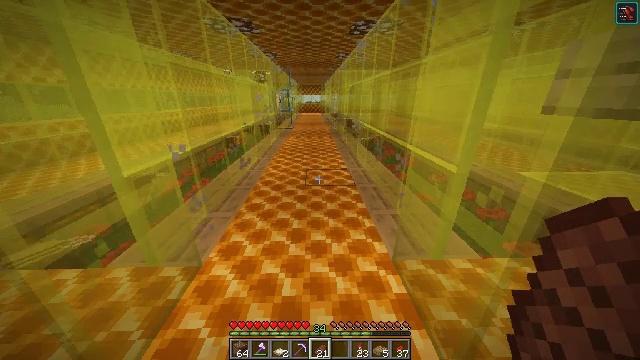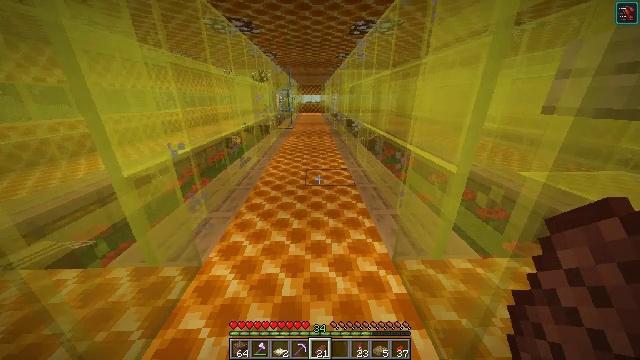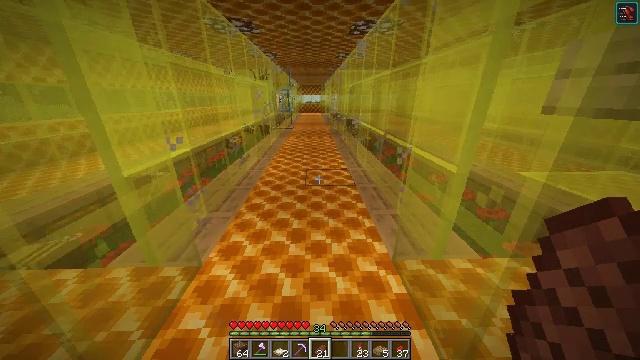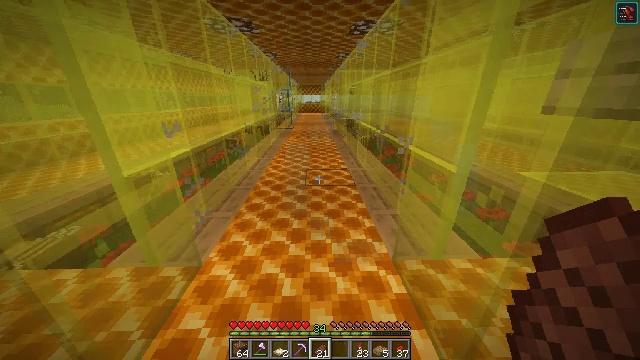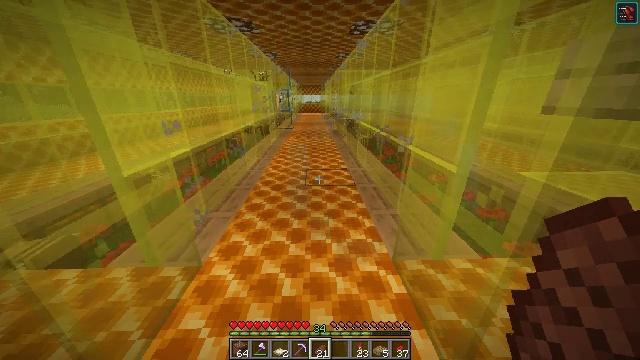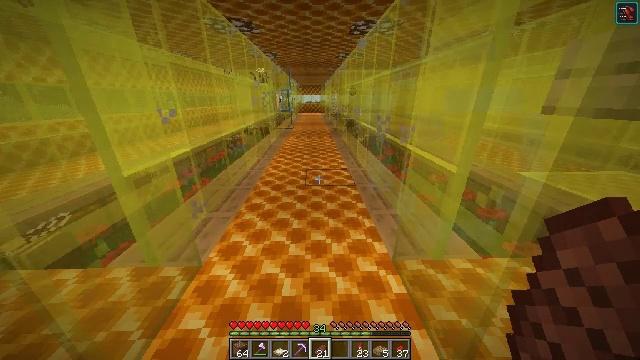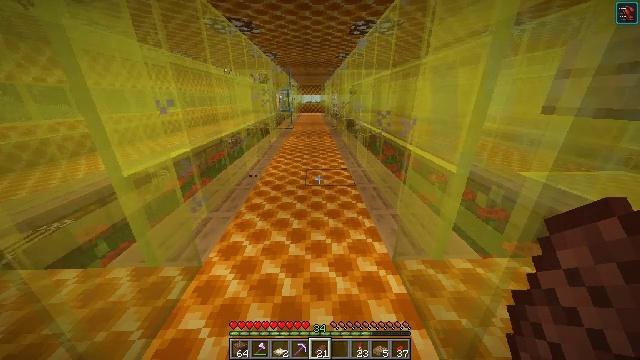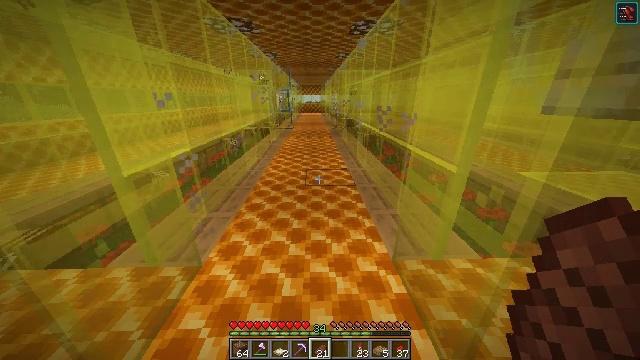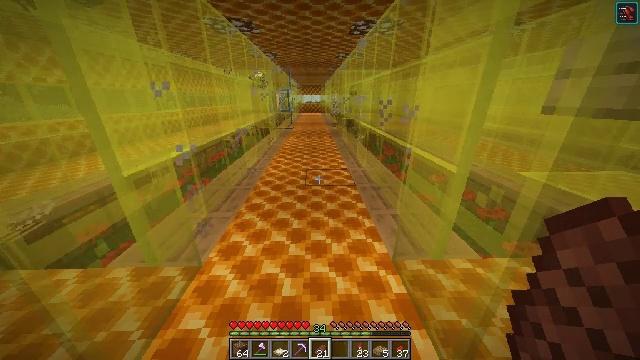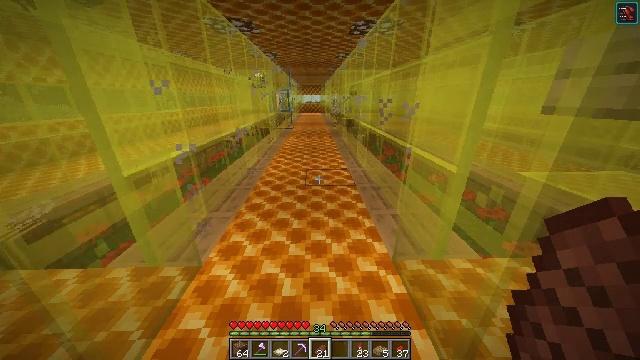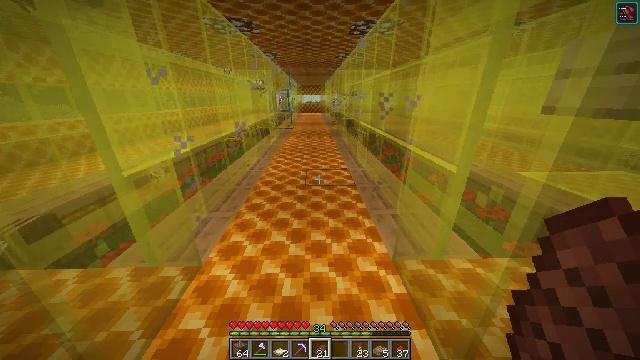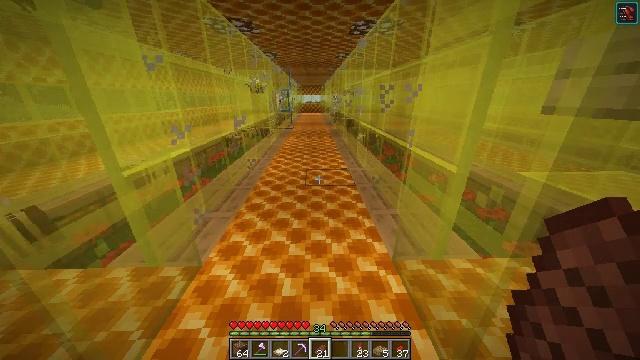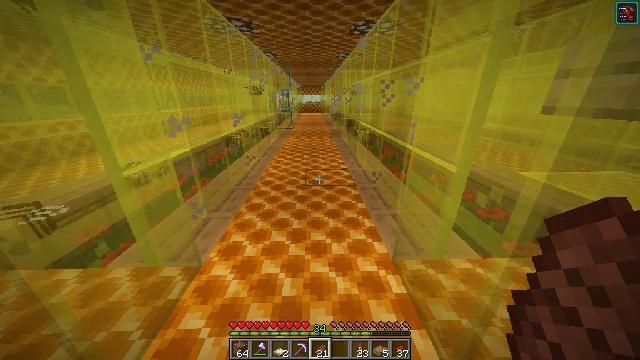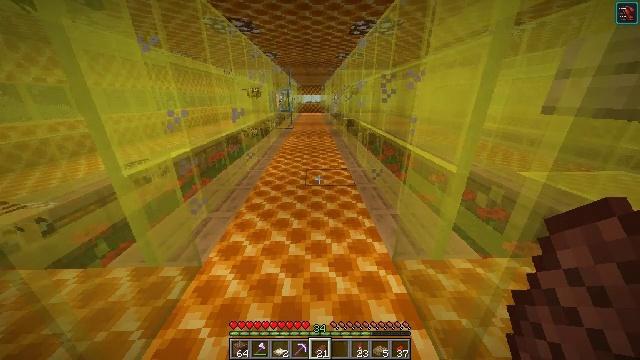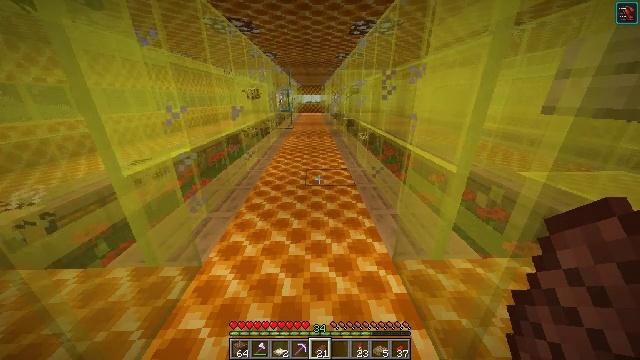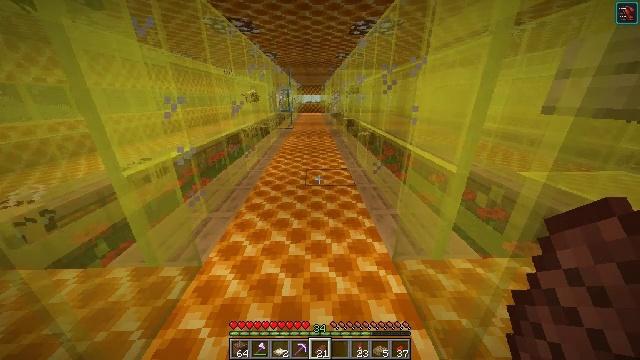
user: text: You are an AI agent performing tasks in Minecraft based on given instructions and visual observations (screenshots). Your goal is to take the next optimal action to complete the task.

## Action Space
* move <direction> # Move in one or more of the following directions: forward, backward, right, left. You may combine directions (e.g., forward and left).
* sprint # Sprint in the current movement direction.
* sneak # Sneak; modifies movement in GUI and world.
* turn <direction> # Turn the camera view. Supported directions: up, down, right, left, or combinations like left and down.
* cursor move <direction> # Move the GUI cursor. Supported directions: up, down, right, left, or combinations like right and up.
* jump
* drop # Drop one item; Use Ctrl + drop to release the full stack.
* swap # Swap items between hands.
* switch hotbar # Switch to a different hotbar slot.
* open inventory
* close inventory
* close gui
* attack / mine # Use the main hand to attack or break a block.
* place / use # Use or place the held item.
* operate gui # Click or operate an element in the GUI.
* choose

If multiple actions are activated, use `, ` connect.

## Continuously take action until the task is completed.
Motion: motion action
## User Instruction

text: Create a honey block using four honey bottles.
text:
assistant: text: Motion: no_op
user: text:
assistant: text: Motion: no_op
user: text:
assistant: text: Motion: no_op
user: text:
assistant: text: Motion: no_op
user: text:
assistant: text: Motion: no_op
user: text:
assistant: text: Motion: no_op
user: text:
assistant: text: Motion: no_op
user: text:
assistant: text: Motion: no_op
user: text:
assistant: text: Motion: no_op
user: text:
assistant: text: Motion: no_op
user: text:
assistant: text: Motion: no_op
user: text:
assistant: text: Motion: no_op
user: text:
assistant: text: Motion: no_op
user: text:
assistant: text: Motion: no_op
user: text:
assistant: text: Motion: no_op
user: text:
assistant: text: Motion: no_op
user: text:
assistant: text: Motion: no_op
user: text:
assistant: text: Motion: no_op
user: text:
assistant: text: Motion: no_op
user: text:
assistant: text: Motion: no_op
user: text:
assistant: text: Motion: no_op
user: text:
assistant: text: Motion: no_op
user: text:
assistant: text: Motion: no_op
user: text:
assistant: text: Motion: no_op
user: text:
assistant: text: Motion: no_op
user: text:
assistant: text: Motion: no_op
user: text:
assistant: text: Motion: no_op
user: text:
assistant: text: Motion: no_op
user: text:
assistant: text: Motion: no_op
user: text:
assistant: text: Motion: no_op